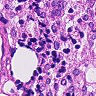
Metastatic tissue present: no